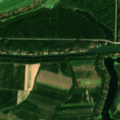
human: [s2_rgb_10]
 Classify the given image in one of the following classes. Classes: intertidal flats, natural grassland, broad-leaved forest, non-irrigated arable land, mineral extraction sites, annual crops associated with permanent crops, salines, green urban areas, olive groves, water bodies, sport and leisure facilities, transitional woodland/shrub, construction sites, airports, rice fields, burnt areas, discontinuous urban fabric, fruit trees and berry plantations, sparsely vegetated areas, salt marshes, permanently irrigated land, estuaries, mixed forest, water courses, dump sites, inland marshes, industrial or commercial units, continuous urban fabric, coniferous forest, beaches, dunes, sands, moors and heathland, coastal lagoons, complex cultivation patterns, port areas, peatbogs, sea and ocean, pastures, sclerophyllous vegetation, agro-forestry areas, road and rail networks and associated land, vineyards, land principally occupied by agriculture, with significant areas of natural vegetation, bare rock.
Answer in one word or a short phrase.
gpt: non-irrigated arable land, broad-leaved forest, water courses